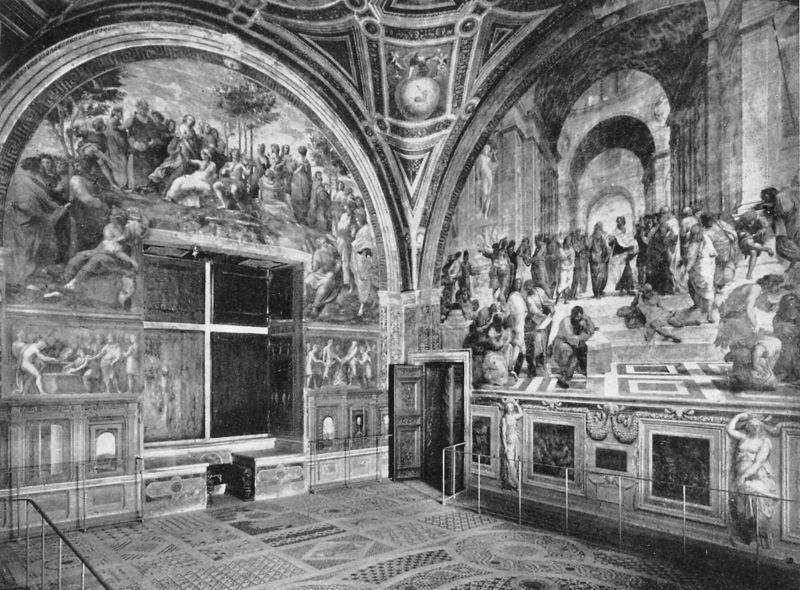
Titel: Stanza della Segnatura
Künstler: Raffael
Standort: Rom, Vatikan (EU - I - Latium)
Schlagwörter: gemälde, frauen, menschen, fenster, männer, raum, schwarz, szene, tür, weiss, zimmer, malerei, wand, barock, innenraum, kirche, boden, decke, renaissance, fensterläden, engel, bilder, bogen, italien, perspektive, parkett, saal, rundbogen, kuppel, treppen, detail, wandmalerei, geländer, geschlossen, foto, fotografie, photographie, bögen, philosoph, schwarz-weiss, landscaft, fliesen, zwickel, altar, girlanden, photo, christus, grab, jesus, rundbögen, fresken, kapelle, griechenland, vatikan, fresko, museum, absperrung, michelangelo, romanisch, kappelle, menschenmassen, thronsaal, philosophen, der denker, altarszene, statuen#, römische männer